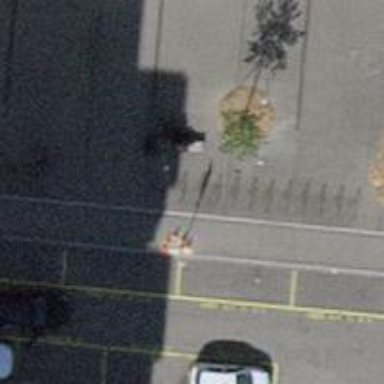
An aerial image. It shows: Bicycle parking area with stands.